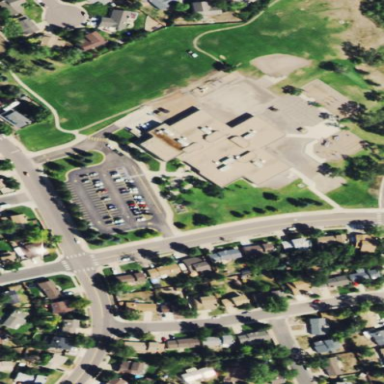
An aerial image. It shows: School.